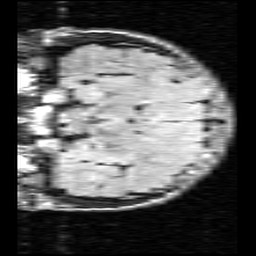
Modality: FLAIR
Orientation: coronal
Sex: male
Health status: ill
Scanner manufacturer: siemens
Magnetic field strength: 3 T
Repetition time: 10 s
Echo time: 0.097 s